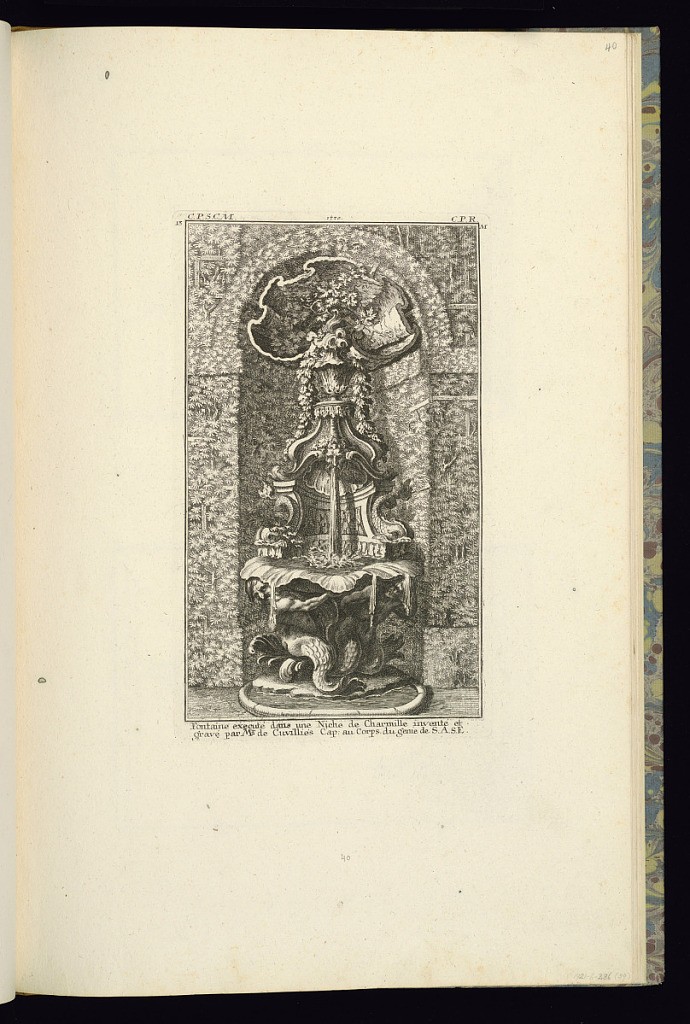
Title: Fontaine executé dans une Niche de Charmille
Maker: François de Cuvilliés the younger, German, 1731 - 1777
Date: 1770
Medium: Etching and engraving on paper
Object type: Print
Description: A design for a fountain set into a foliate niche. The fountain features shells, a vase, dolphins, mascaron (mask), and mermen supporting a basin in the shape of a shell. The plate is titled, signed, dated, and numbered.